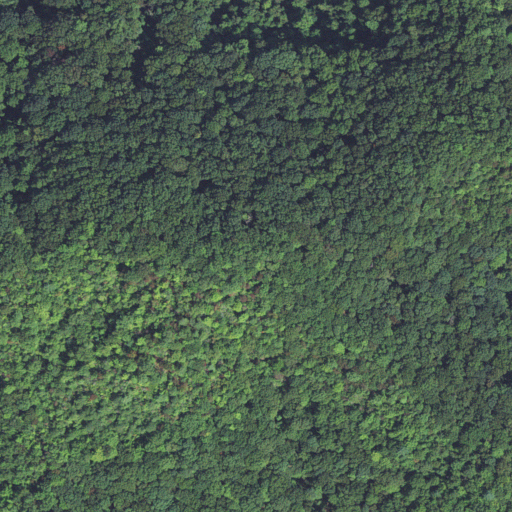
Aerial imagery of mountain in North Carolina named Brushy Head Mountain containing deciduous forest and mixed forest